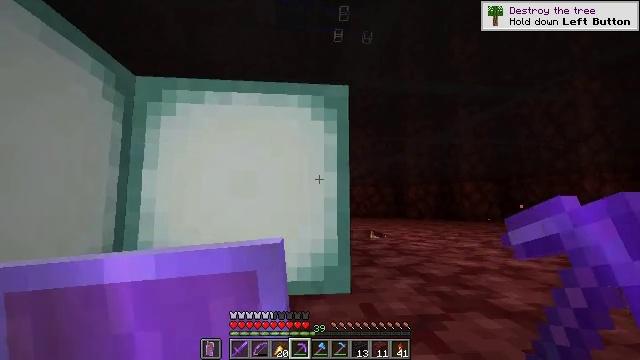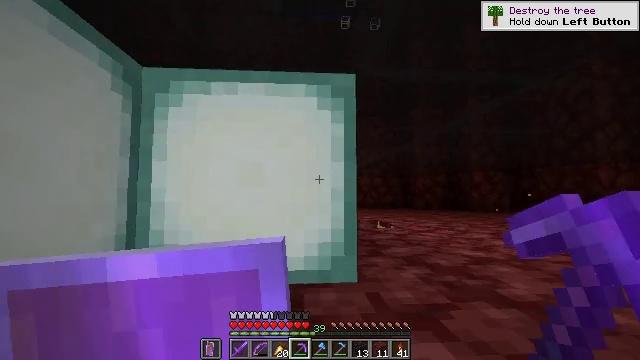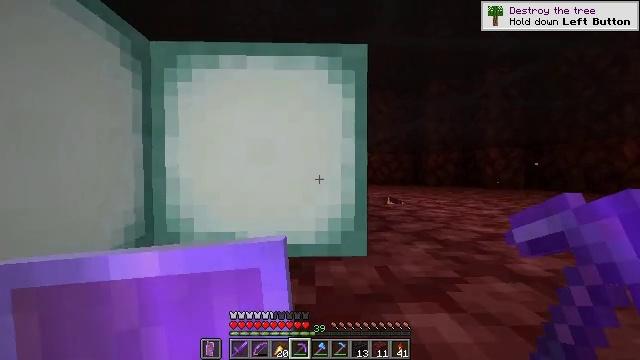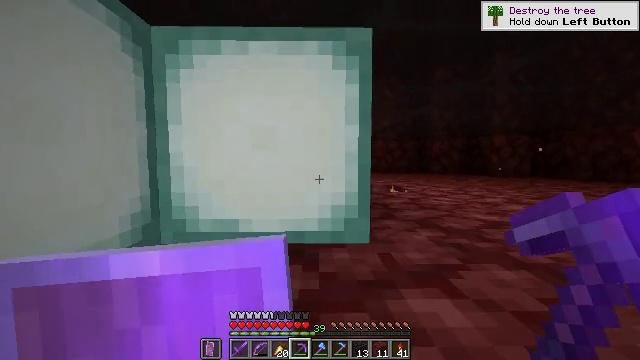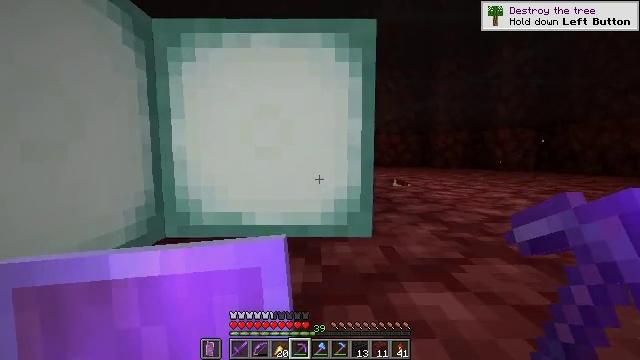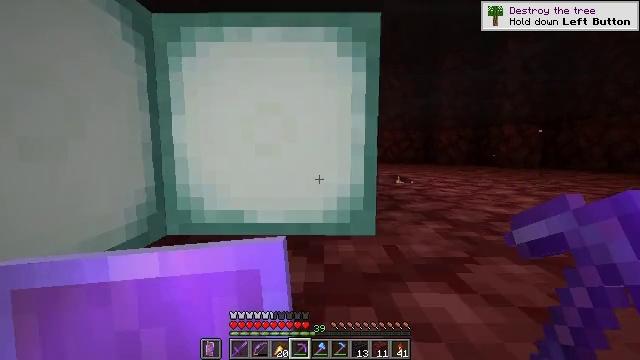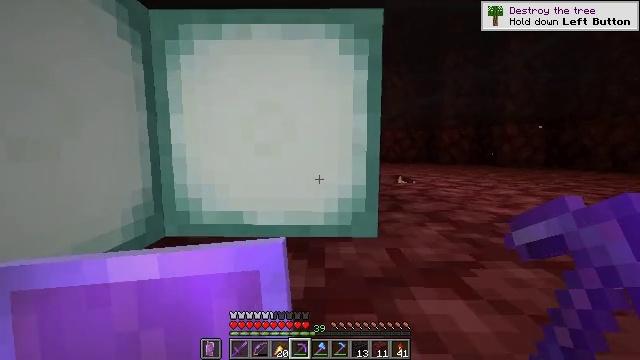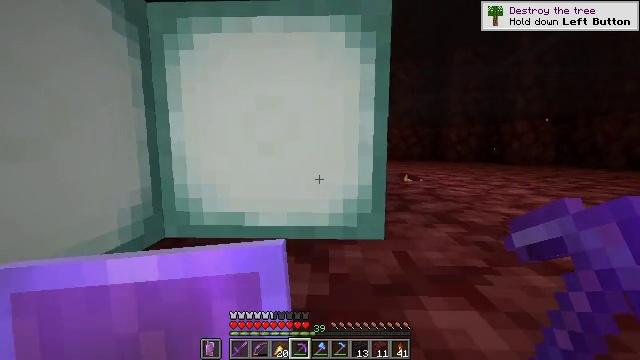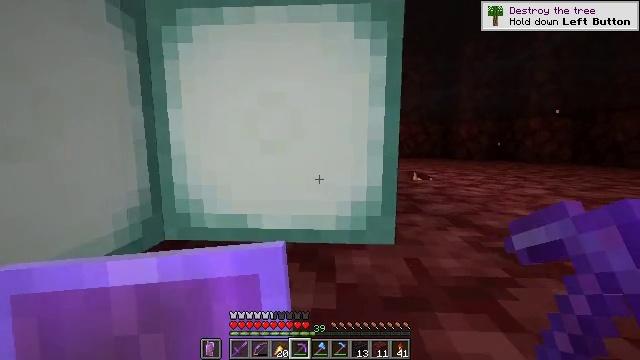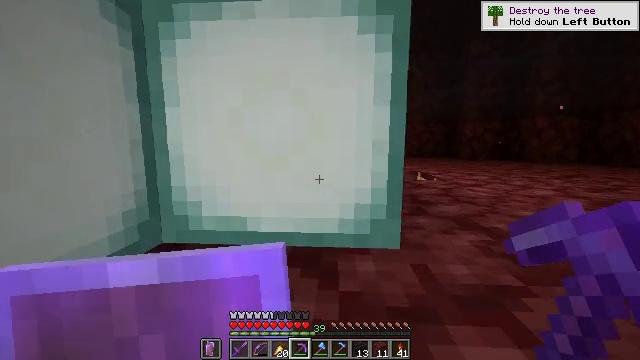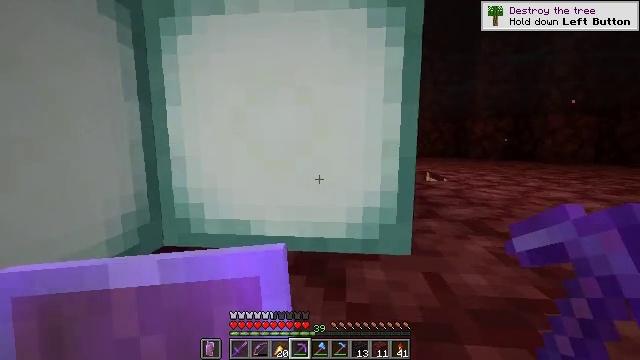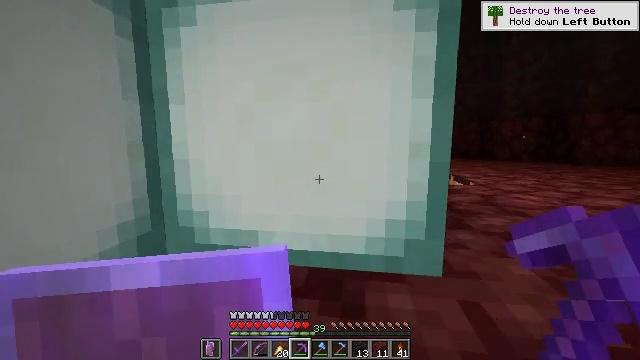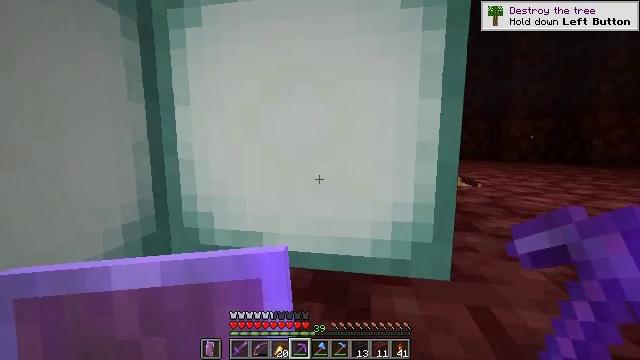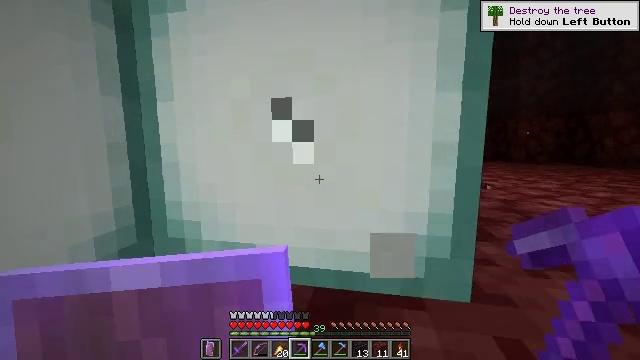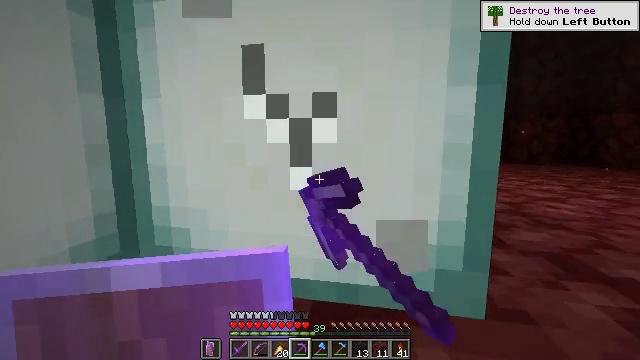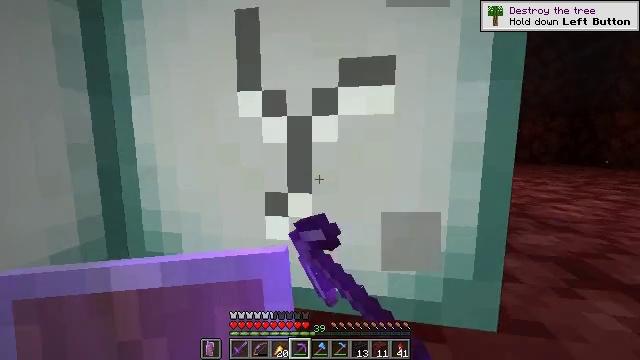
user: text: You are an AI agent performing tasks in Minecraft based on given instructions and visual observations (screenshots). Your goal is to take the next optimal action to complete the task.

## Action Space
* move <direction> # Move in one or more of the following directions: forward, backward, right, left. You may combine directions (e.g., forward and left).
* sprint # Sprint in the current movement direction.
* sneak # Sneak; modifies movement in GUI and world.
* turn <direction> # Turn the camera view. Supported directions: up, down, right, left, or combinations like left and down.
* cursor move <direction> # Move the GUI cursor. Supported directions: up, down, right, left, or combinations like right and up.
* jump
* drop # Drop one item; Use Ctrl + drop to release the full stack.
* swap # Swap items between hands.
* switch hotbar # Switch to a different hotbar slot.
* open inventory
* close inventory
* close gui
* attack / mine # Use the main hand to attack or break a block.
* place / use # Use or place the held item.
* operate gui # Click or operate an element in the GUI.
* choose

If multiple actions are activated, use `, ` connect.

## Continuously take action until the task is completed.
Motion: motion action
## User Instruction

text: Harvest the sea lantern from its structure.
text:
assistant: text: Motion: turn left and down
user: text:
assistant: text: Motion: turn left and down
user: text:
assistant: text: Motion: turn down
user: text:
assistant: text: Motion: turn down
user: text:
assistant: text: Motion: move forward
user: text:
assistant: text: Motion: move forward
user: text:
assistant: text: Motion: move forward, turn left
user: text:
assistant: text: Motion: move forward, turn left
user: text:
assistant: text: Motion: move forward
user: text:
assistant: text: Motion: move forward, turn left
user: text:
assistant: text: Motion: move forward, turn left
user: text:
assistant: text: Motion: move forward, turn left
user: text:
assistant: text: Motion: move forward, attack / mine
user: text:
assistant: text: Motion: move forward, attack / mine
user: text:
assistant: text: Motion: move forward, attack / mine
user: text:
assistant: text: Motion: move forward, attack / mine
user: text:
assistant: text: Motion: attack / mine
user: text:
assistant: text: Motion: attack / mine
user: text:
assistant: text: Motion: attack / mine
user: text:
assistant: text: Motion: attack / mine
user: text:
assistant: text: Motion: attack / mine
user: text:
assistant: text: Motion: attack / mine
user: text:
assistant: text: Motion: attack / mine
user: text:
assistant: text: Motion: attack / mine
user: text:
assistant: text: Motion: no_op
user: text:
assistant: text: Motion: move forward
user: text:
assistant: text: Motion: move forward
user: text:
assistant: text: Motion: move forward
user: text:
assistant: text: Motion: move forward
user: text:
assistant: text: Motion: move forward